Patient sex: M
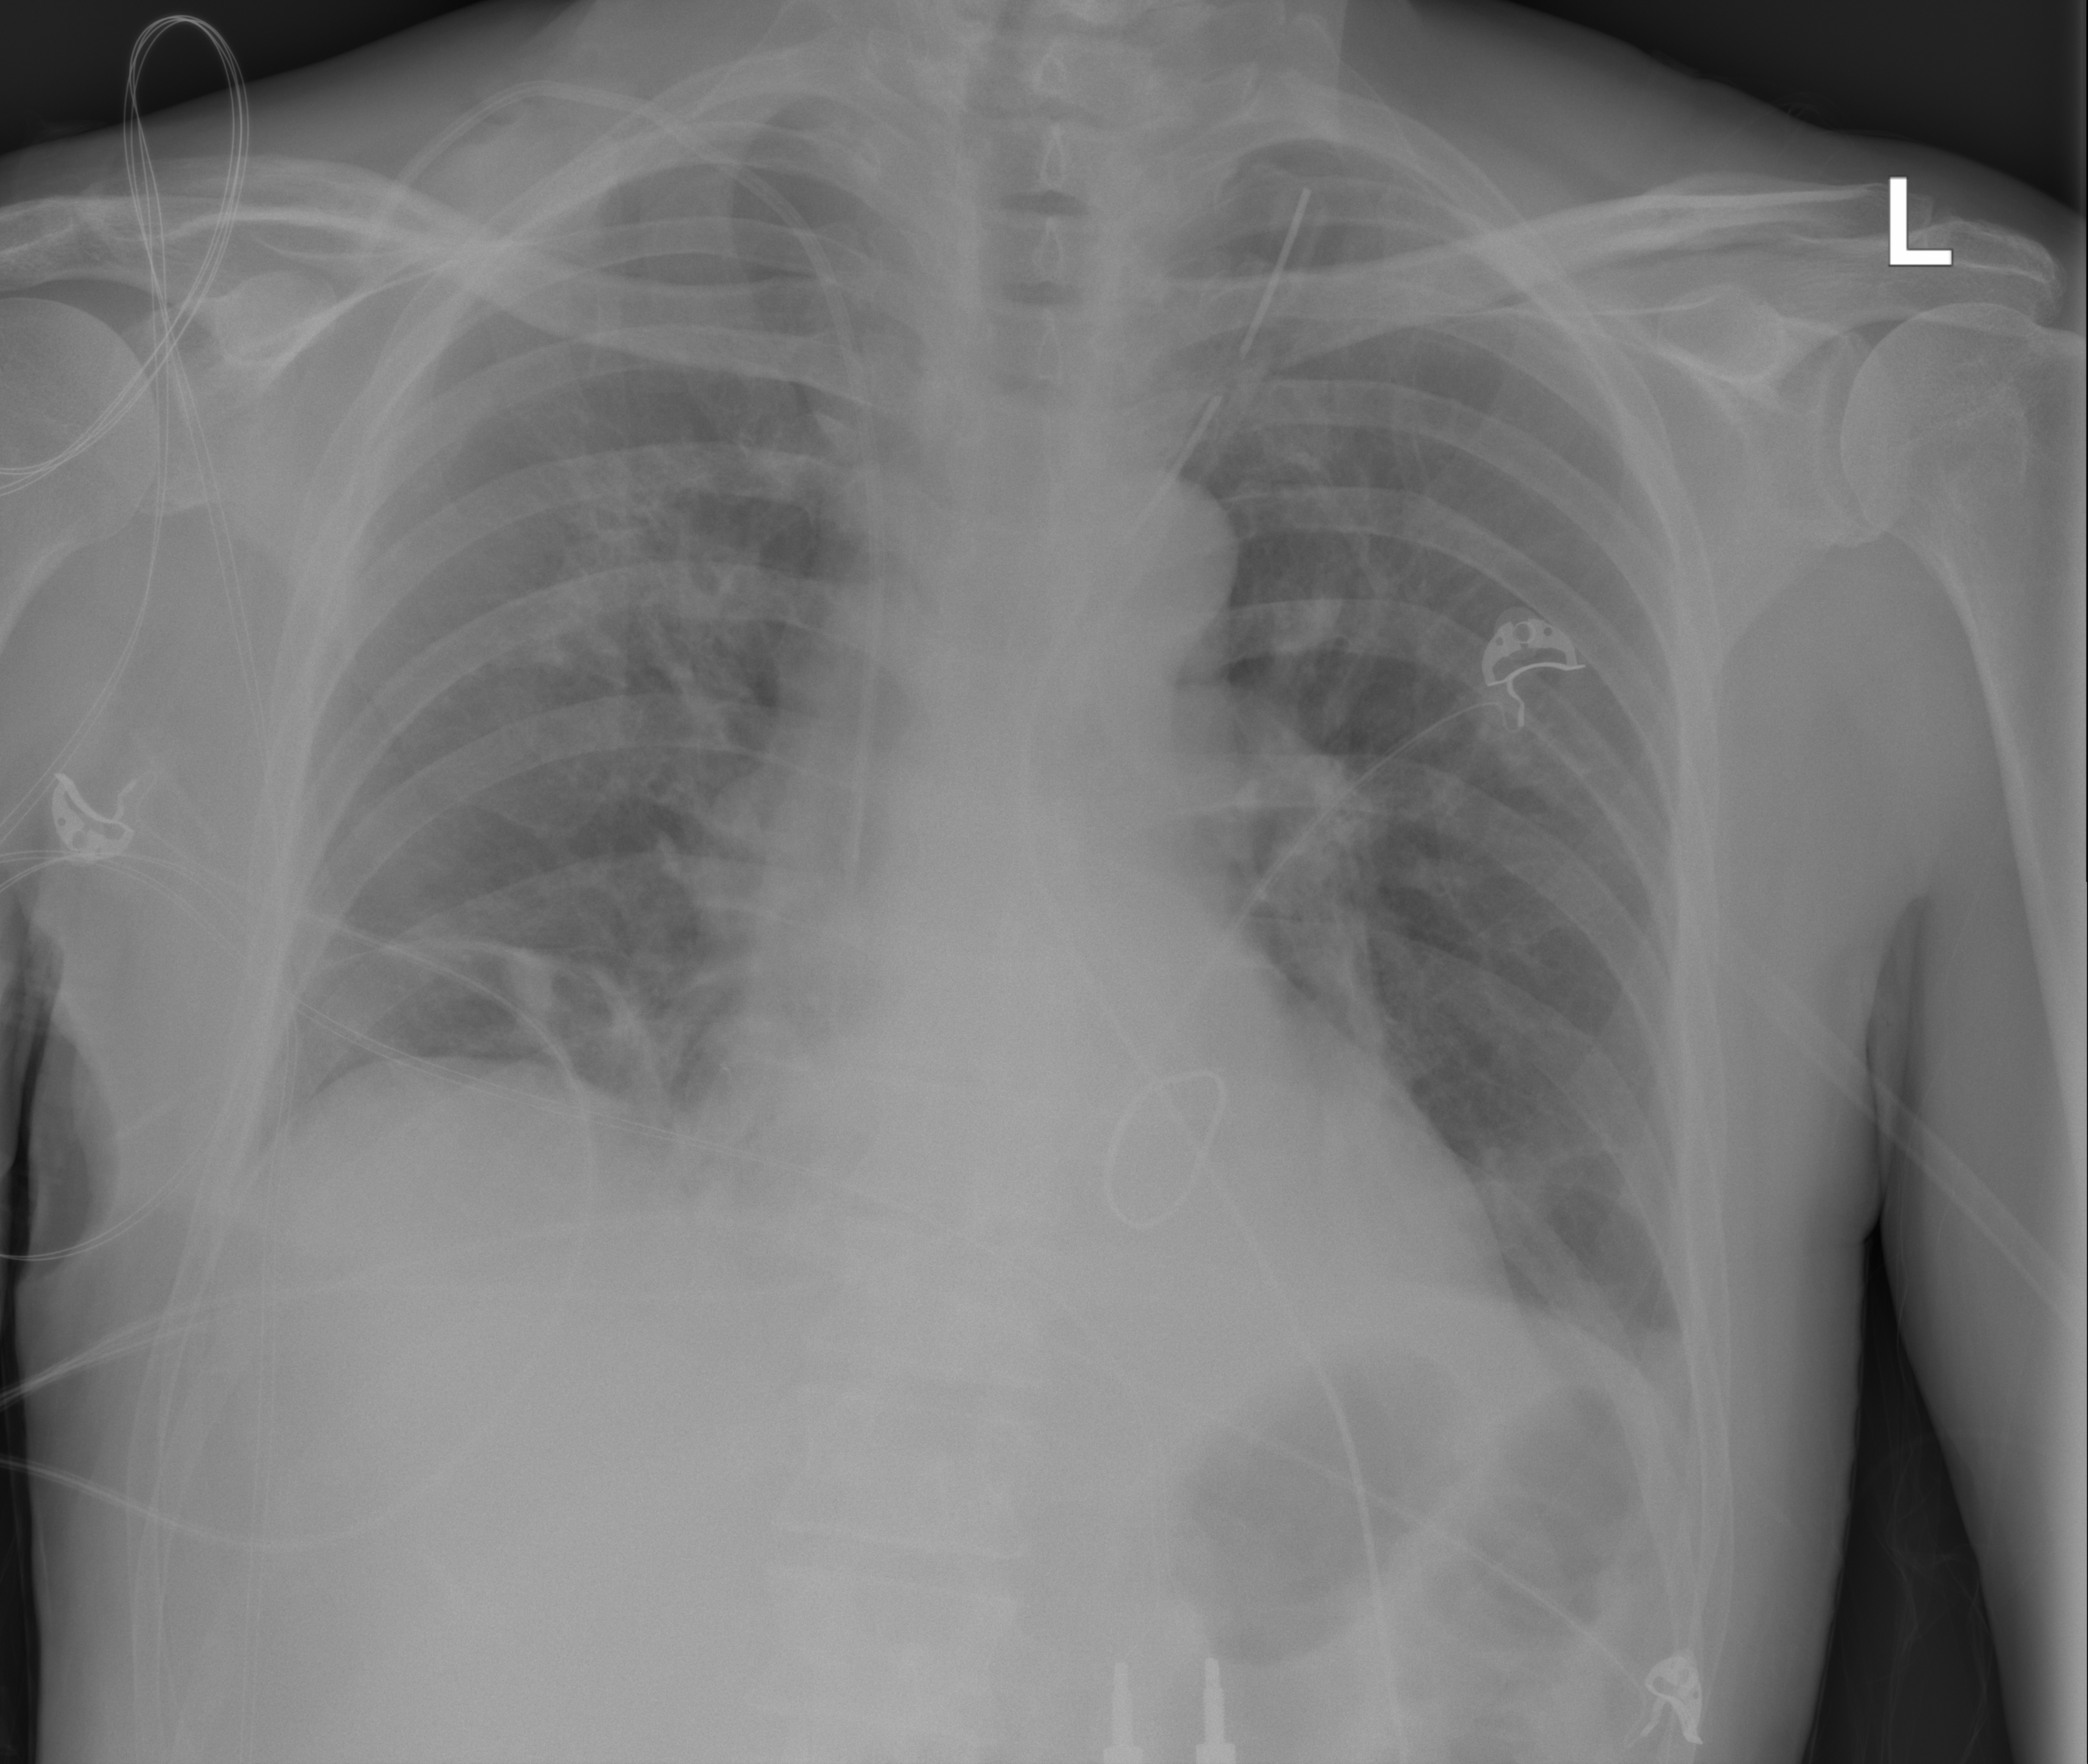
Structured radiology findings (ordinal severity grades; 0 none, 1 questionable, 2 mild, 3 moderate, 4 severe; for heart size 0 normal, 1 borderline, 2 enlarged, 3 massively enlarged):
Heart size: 1
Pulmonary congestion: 2
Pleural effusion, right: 0
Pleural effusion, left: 2
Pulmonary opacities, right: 2
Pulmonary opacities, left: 2
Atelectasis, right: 2
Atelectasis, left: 0